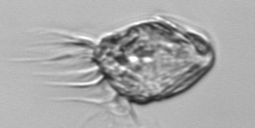
Label: Tontonia_appendiculariformis